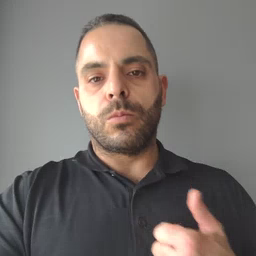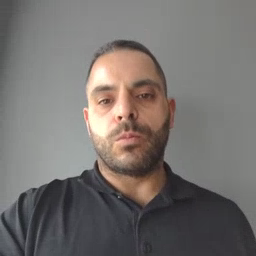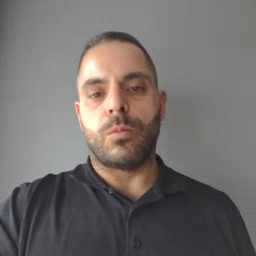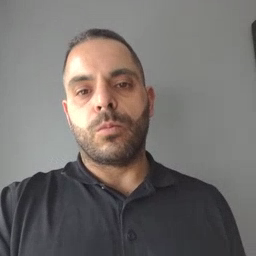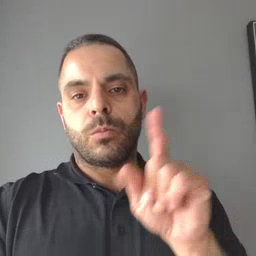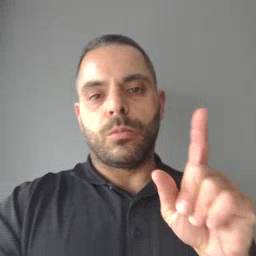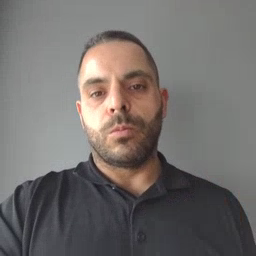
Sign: where